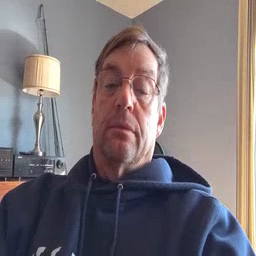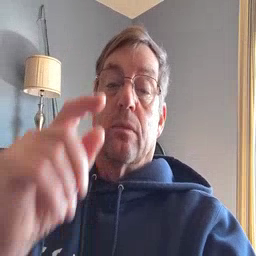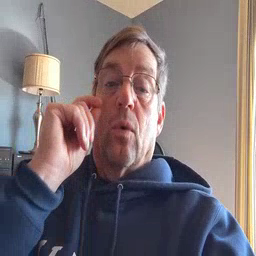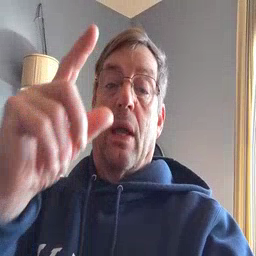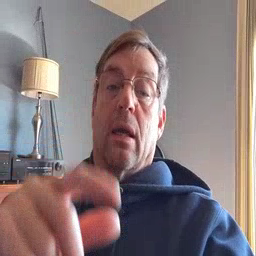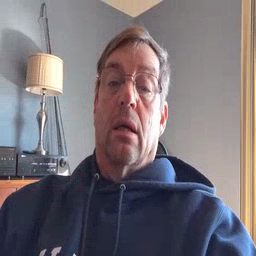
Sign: awake